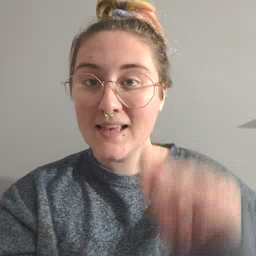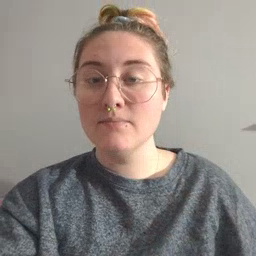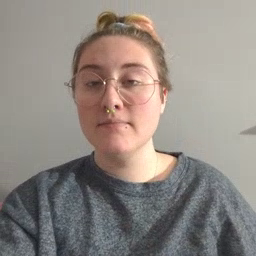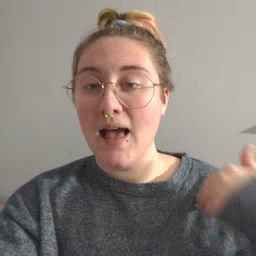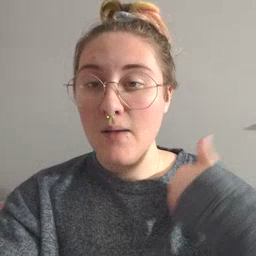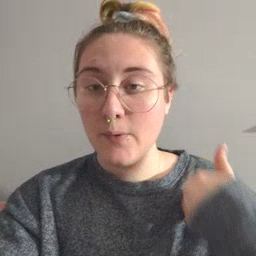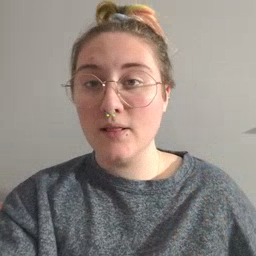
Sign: animal